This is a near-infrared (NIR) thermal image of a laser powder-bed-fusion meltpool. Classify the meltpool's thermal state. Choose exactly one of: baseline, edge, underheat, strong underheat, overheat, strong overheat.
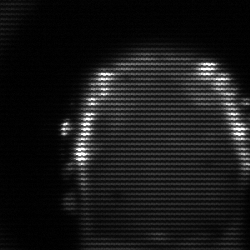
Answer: baseline